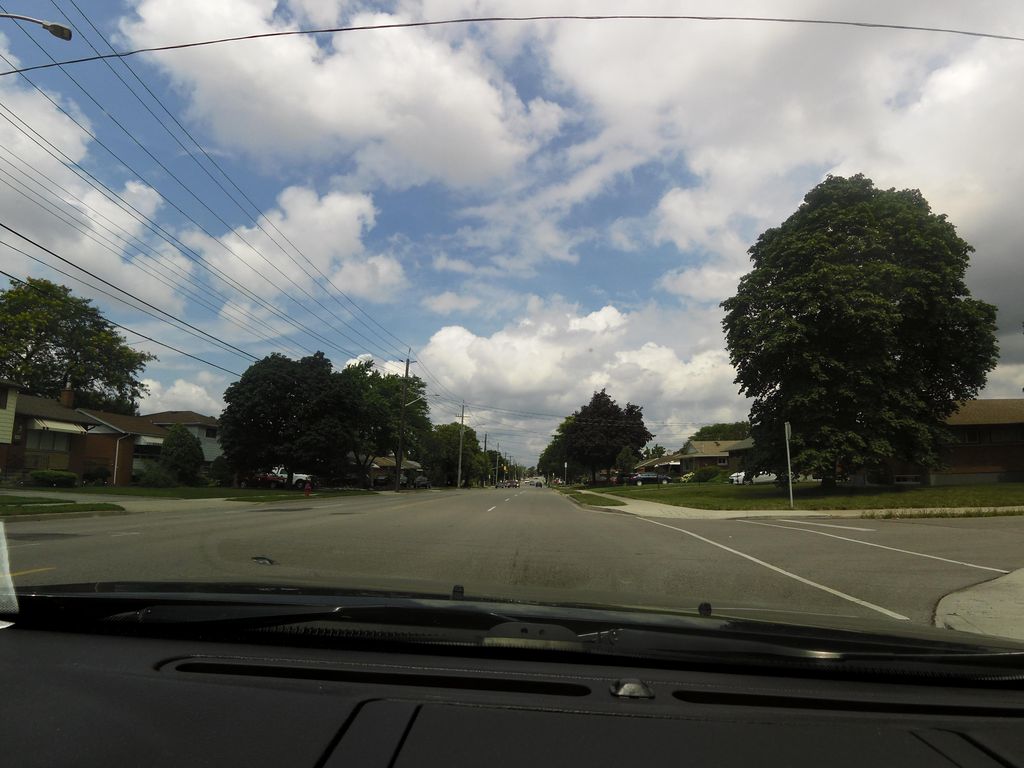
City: hamilton